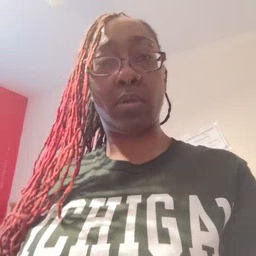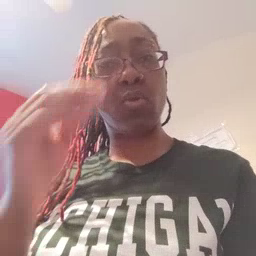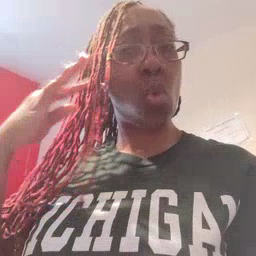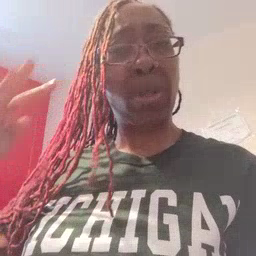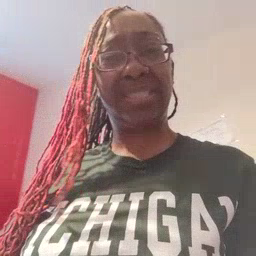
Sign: noisy